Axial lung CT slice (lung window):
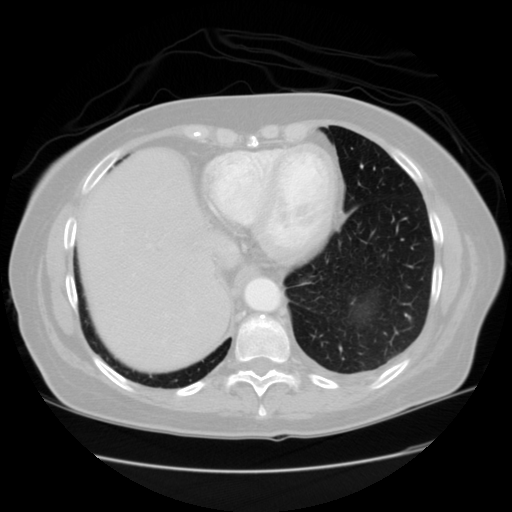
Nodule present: no